Field crop: maize
Growth stage: 2
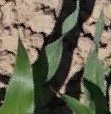
Species: maize